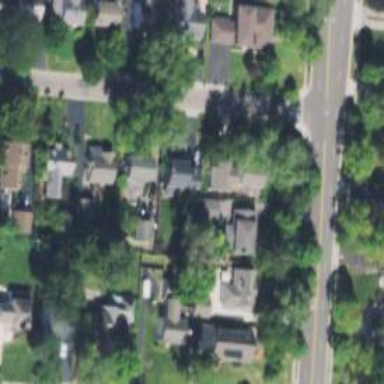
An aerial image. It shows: Residential driveway serving as service road.